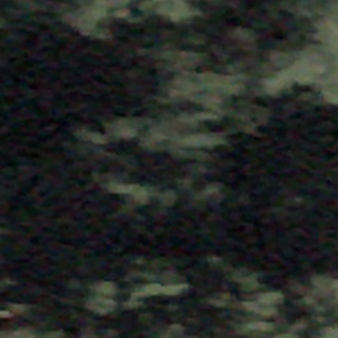
Label: other